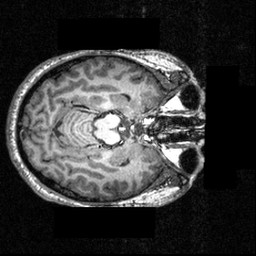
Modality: T1w
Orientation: axial
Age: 26
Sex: male
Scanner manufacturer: siemens
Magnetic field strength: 3.951 T
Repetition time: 1.5 s
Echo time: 0.00335 s